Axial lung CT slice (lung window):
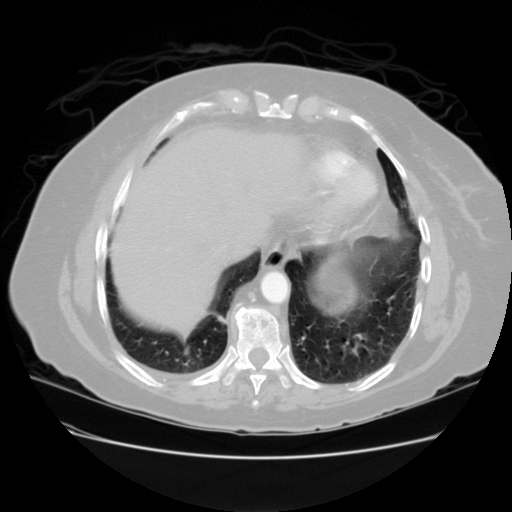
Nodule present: no